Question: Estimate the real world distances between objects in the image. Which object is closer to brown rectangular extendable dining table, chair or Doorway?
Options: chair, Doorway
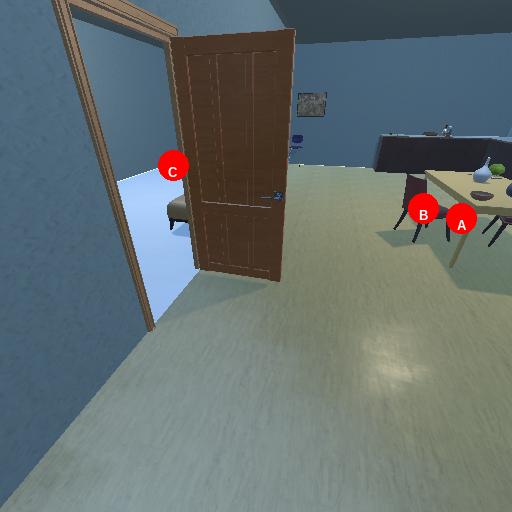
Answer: chair